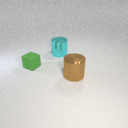
small green rubber cube behind large brown metal cylinder